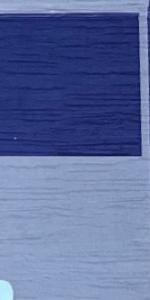
Label: Empty